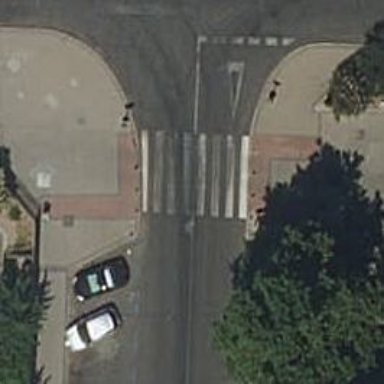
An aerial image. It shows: Uncontrolled road crossing.